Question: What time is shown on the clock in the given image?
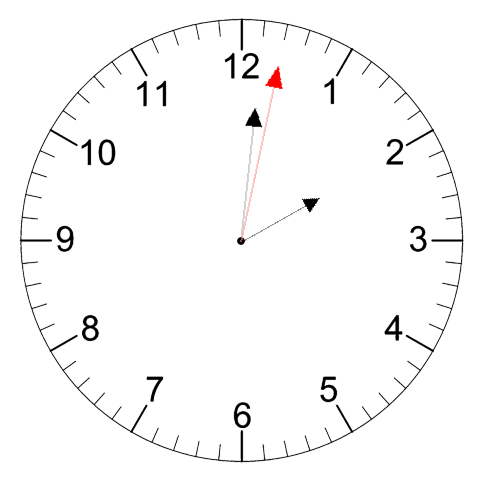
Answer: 02:01:02